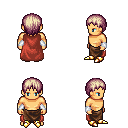
a pixel art fantasy rpg character, male body template, human, tanned skin, maroon cape, robe skirt, white blonde plain hairstyle, white cloth bracers, gold boots, four views (front, back, left, right), 2x2 character sprite sheet, small pixel art, hard edges, no anti-aliasing